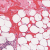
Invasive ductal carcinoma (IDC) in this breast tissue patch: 0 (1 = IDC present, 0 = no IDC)